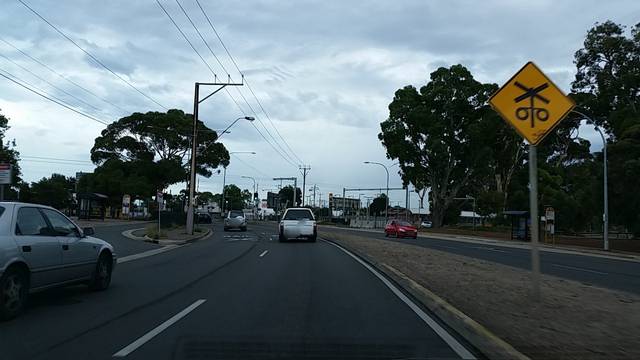
Region: Australia
Coordinates: -35.011, 138.54